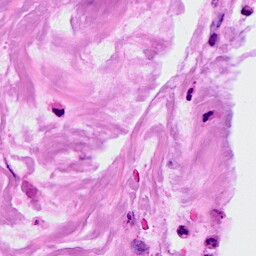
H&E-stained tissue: Breast